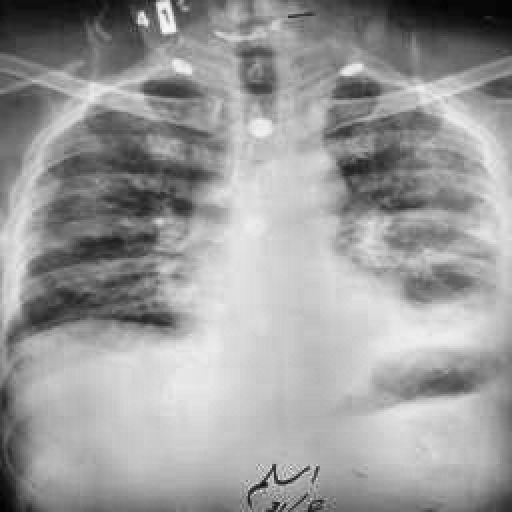
Finding: TUBERCULOSIS